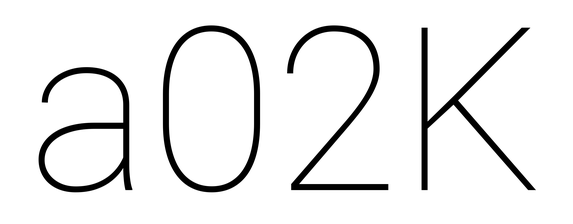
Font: Roboto_Thin